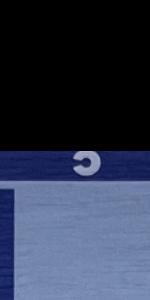
Label: Empty